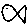
Label: fish